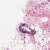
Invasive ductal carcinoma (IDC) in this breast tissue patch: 1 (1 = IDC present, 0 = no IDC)